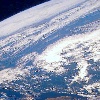
Label: cloud